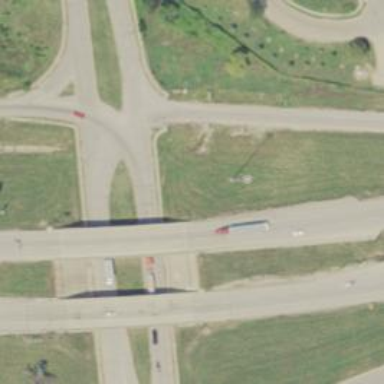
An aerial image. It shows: Primary highway.